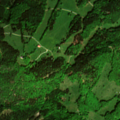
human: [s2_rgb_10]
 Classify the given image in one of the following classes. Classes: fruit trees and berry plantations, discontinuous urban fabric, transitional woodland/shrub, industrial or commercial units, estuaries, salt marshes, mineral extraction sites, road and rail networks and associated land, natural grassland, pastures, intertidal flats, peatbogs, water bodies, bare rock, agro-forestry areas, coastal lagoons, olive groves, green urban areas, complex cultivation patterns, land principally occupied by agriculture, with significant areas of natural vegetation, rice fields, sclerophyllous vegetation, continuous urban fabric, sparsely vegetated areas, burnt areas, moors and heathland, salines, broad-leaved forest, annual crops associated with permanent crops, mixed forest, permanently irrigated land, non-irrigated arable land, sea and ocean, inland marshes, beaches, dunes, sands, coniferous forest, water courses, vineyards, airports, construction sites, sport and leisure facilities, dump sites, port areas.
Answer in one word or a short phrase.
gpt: broad-leaved forest, coniferous forest, mixed forest, natural grassland